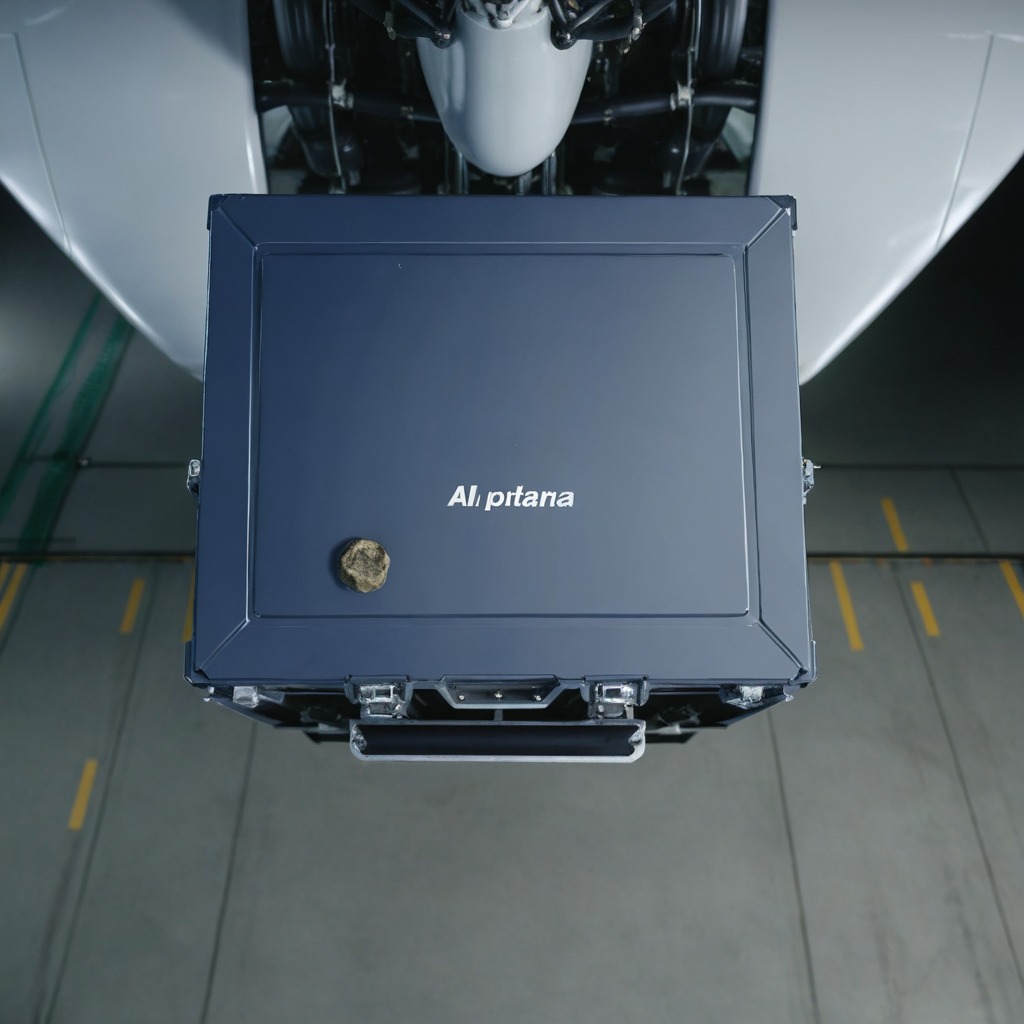
A metal nut is lying on the toolbox surface.